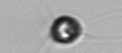
Label: Acanthoica_quattrospina